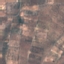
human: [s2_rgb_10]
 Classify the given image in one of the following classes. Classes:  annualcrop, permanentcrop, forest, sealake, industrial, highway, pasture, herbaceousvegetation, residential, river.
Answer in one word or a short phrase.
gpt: PermanentCrop